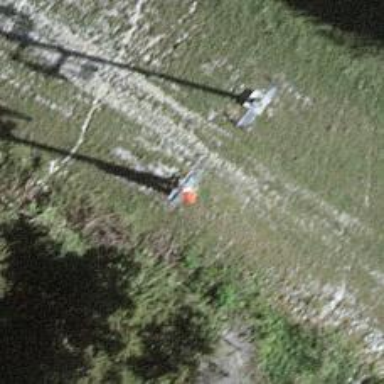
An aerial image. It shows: Pylon for aerialway.